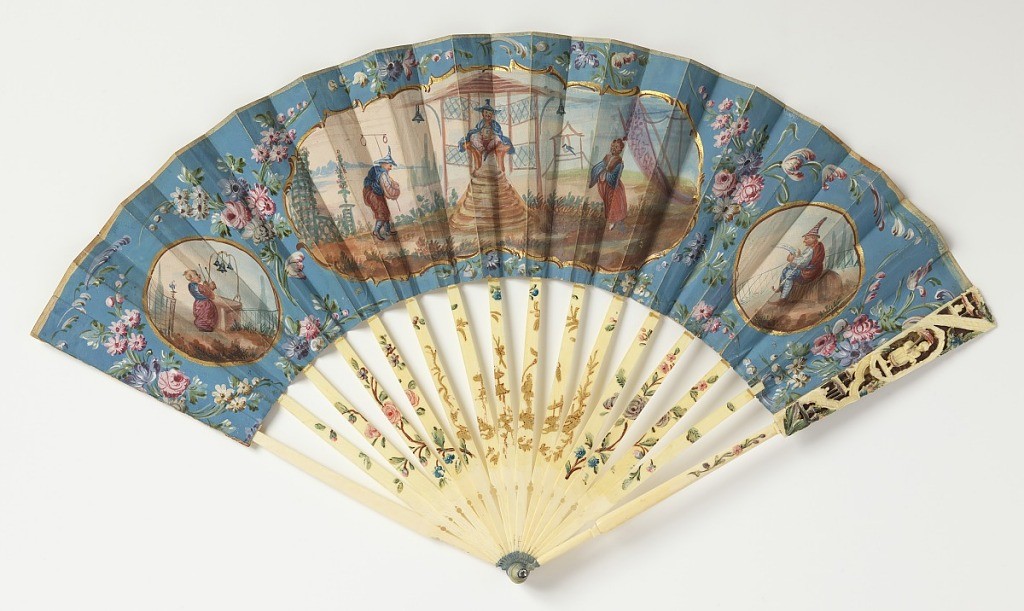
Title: Pleated fan
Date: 18th century
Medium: Painted and gilded paper leaf, carved and painted ivory sticks with foil behind guards, glass stone at rivet
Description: Pleated fan. Painted and gilded paper leaf. Obverse: three cartouches with figures in the Chinoiserie style. Reverse: Chinoiserie figure. Carved and painted ivory sticks stained blue at rivet; foil behind guards. Glass stone at rivet.